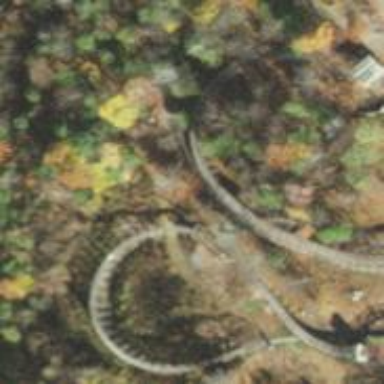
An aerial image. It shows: Miniature railway.